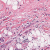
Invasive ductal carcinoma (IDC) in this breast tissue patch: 1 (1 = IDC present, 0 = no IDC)